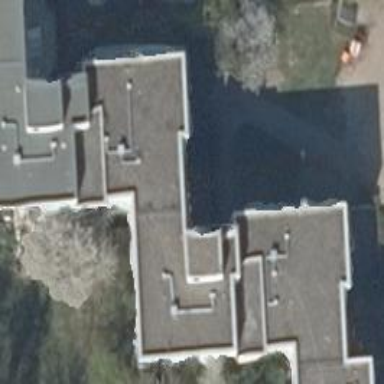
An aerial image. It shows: Building consisting of apartments.